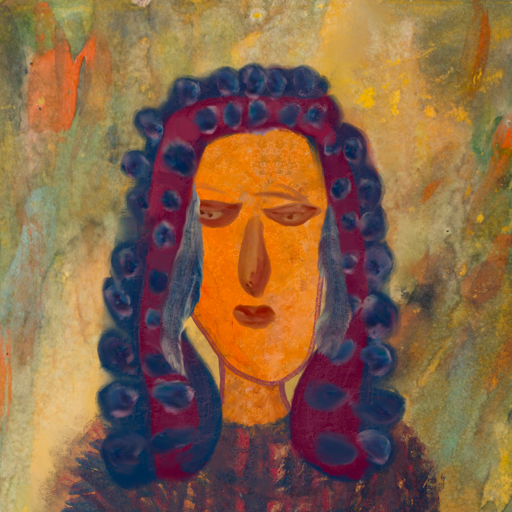
Background: Comrade, Head And Neck Front: Hypocrite, Face Front: Pious_Lady, Bust: In_The_Sun, Hair Front: Hill_Girl, Head Accessory: Blank, Second Necklace: Blank, Necklace: Blank, Baby: Blank